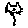
Label: cat